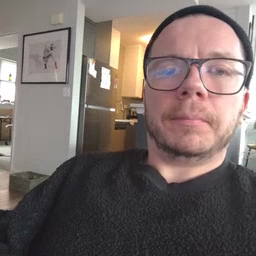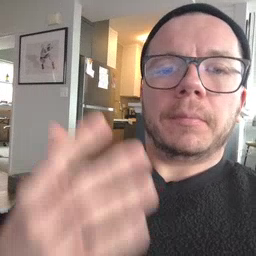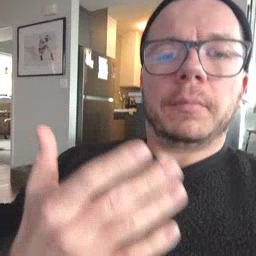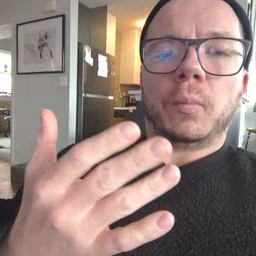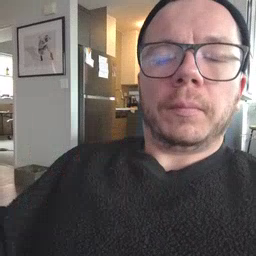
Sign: wait